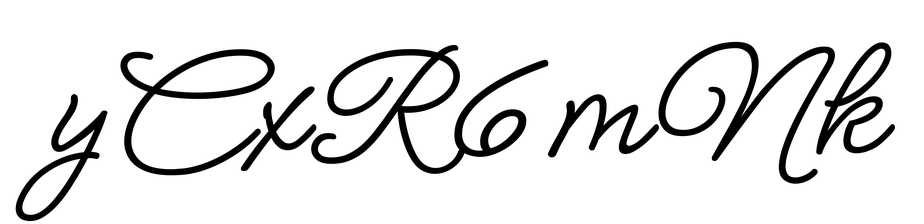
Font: MeowScript-Regular